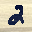
Label: 2